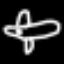
Label: airplane